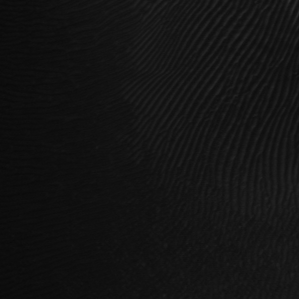
Label: frost